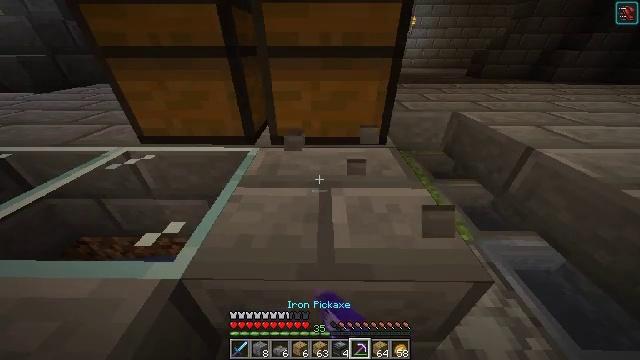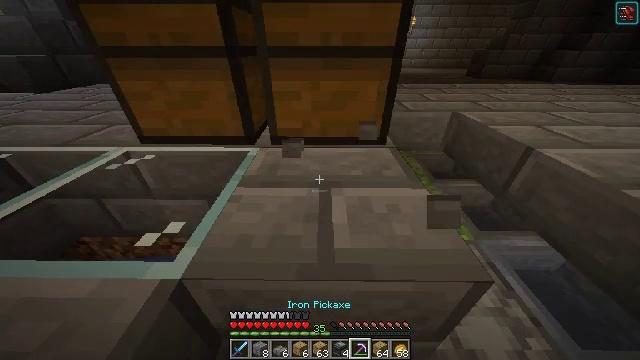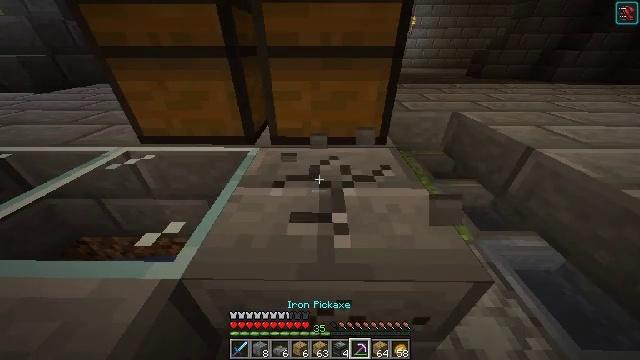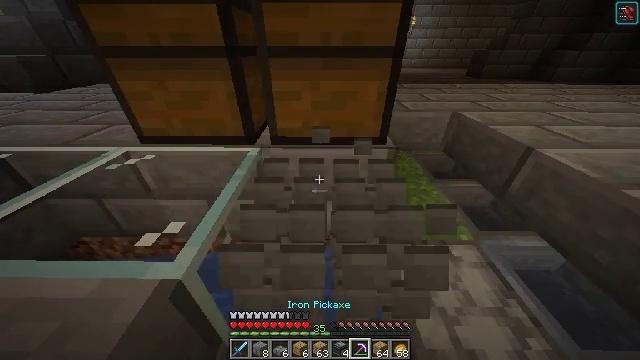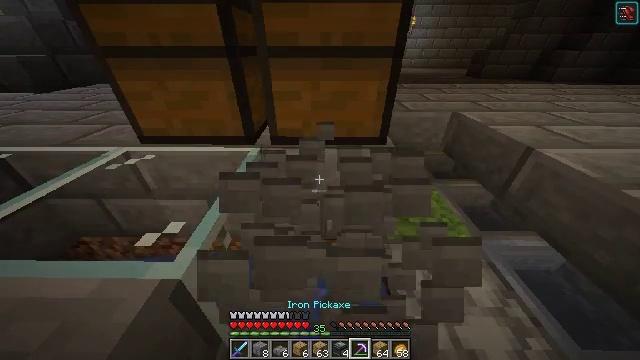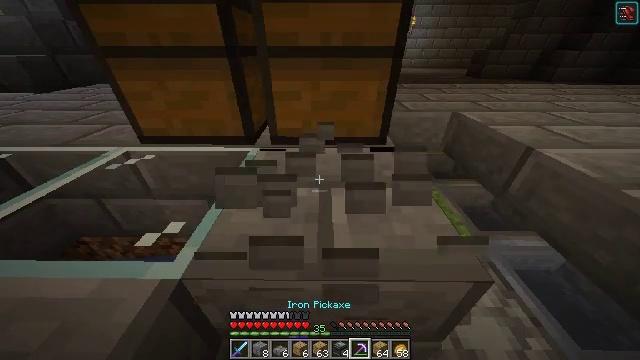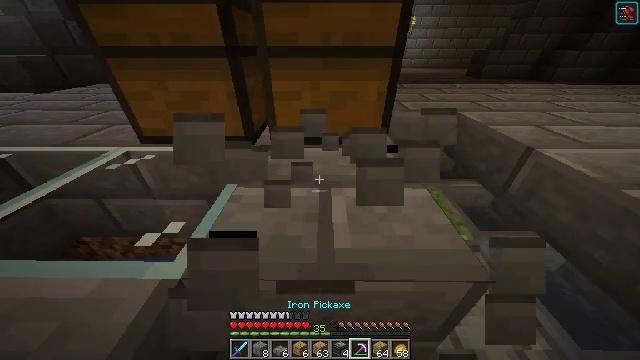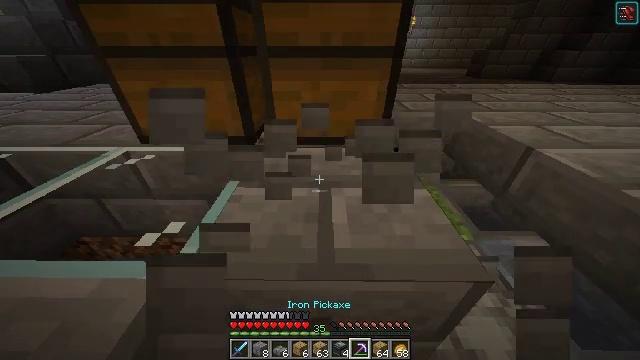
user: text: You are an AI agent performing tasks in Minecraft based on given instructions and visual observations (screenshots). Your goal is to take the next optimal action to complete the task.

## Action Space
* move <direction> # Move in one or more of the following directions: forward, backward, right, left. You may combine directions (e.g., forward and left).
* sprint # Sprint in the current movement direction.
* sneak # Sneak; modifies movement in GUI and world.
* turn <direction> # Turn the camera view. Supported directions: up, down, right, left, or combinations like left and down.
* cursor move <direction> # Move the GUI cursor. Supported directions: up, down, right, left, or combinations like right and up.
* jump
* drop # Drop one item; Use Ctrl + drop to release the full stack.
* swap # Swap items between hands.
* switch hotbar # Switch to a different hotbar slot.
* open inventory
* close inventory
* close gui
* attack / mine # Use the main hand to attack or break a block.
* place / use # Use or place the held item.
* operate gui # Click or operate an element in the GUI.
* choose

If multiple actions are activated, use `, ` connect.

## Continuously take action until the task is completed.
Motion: motion action
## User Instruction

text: Break the stone bricks to collect them.
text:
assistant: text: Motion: no_op
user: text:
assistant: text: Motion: attack / mine
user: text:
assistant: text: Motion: attack / mine
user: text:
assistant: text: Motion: attack / mine
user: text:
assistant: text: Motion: attack / mine
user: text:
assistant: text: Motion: attack / mine
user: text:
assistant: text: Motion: no_op
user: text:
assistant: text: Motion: no_op